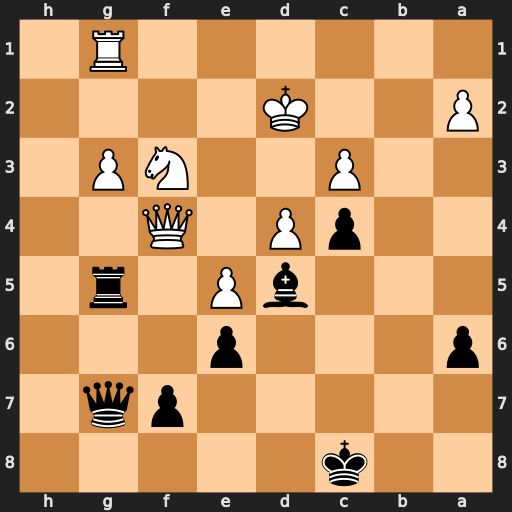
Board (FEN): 2k5/5pq1/p3p3/3bP1r1/2pP1Q2/2P2NP1/P2K4/6R1
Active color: b
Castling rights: -
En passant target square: -
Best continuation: Rf5 Qxf5 exf5